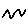
Label: zigzag